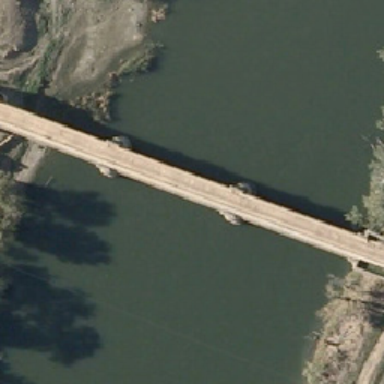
There are two bridges connecting the two sides in the river .